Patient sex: M
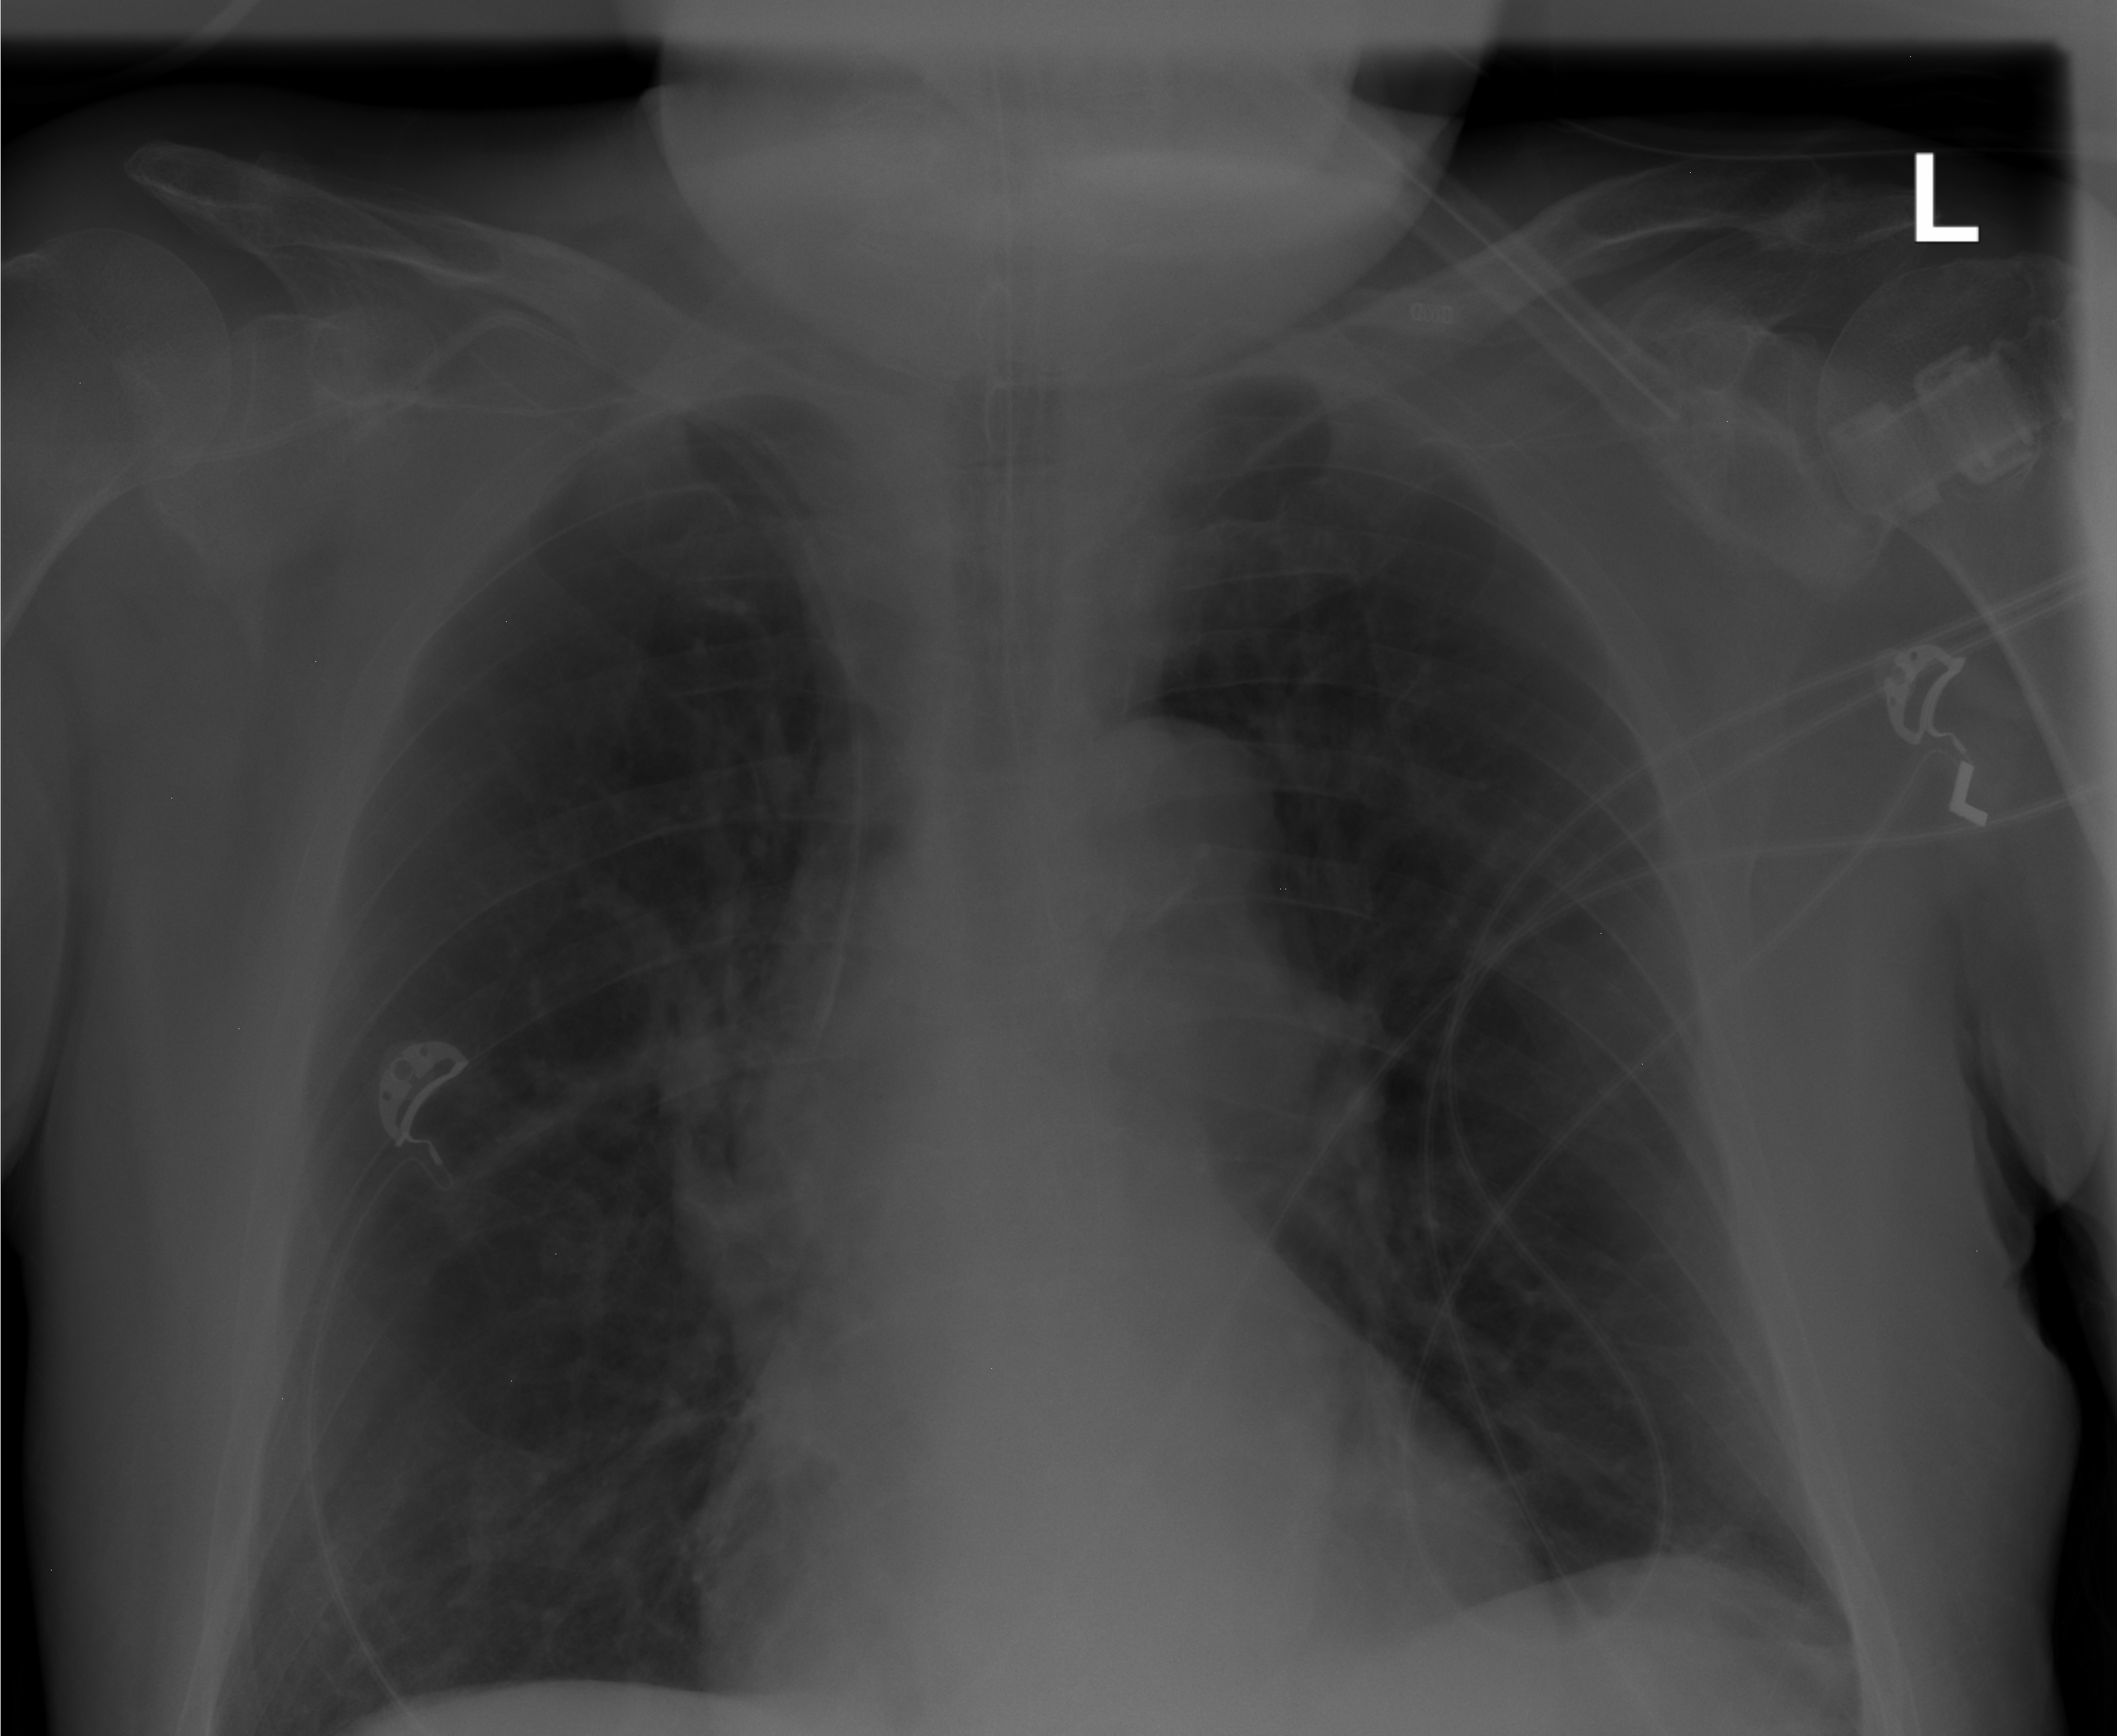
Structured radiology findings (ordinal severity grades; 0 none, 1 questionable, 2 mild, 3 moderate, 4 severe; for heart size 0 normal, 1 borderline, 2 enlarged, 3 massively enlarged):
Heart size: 1
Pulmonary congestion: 1
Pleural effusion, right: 0
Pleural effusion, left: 0
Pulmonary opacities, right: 1
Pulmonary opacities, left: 0
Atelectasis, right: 2
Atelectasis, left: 1